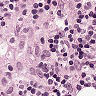
Metastatic tissue present: no